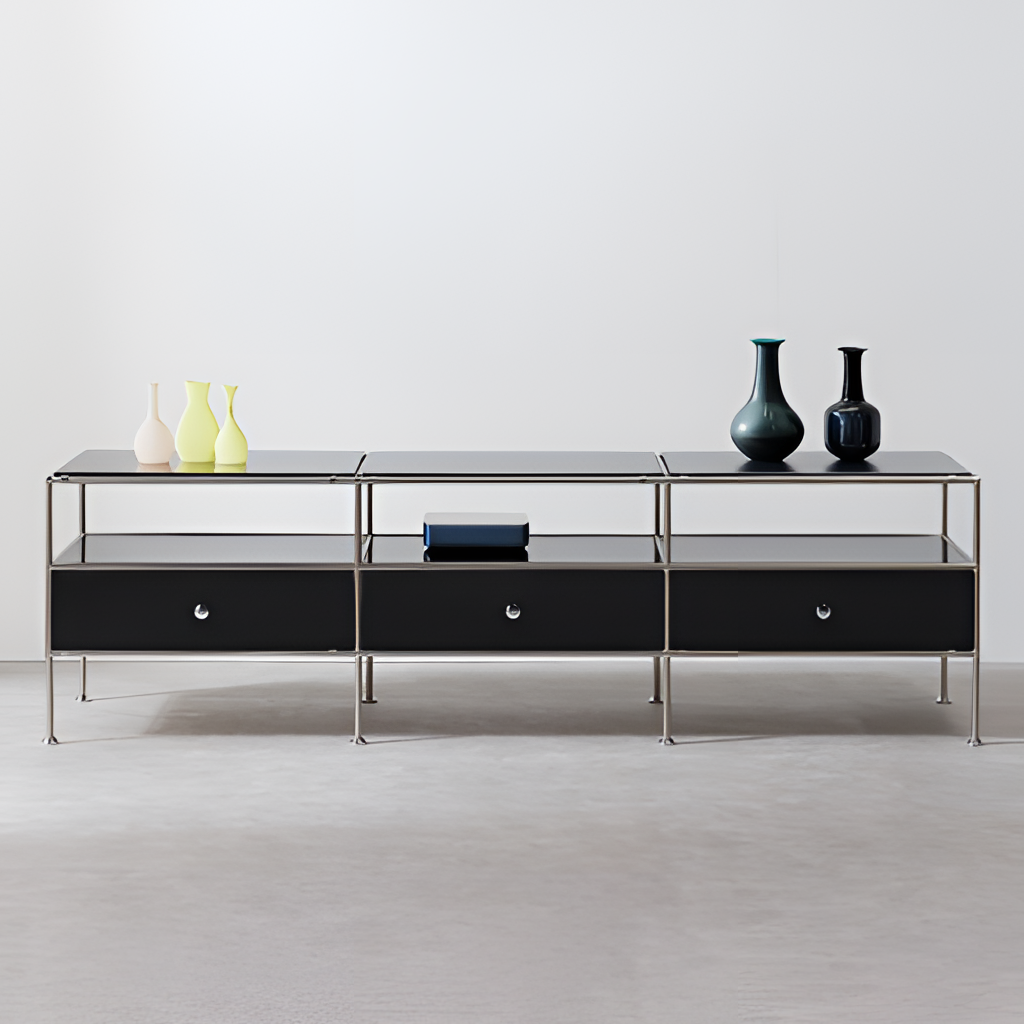
black metal TV stand, living room, modern, paint wallpaper, with solid pattern, carpet flooring, with large square pattern